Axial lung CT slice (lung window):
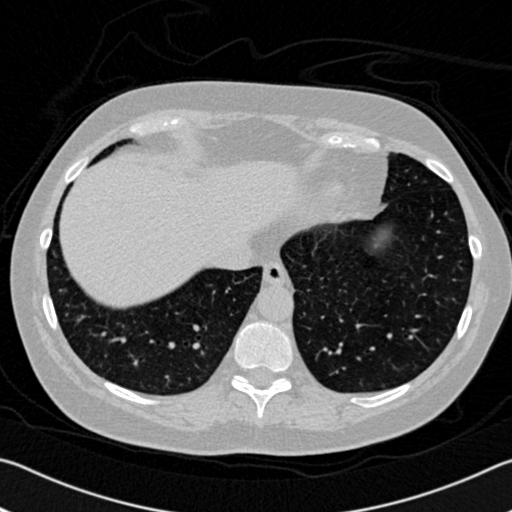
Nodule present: no